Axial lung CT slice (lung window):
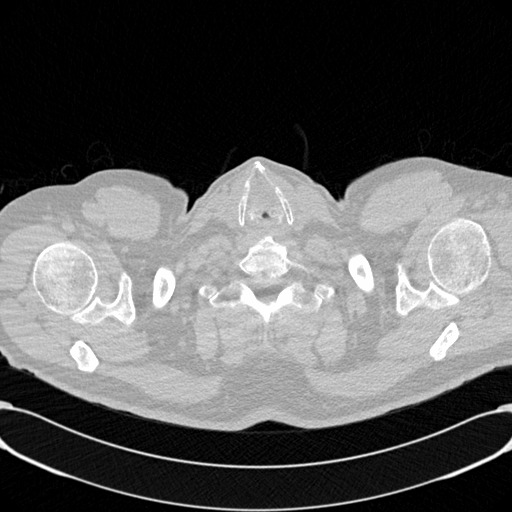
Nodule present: no